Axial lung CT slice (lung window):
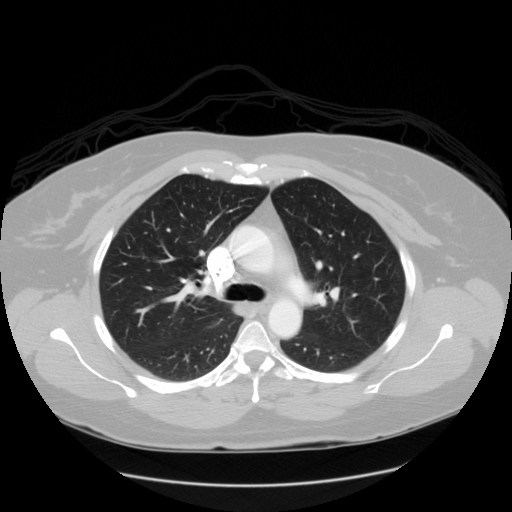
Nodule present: no